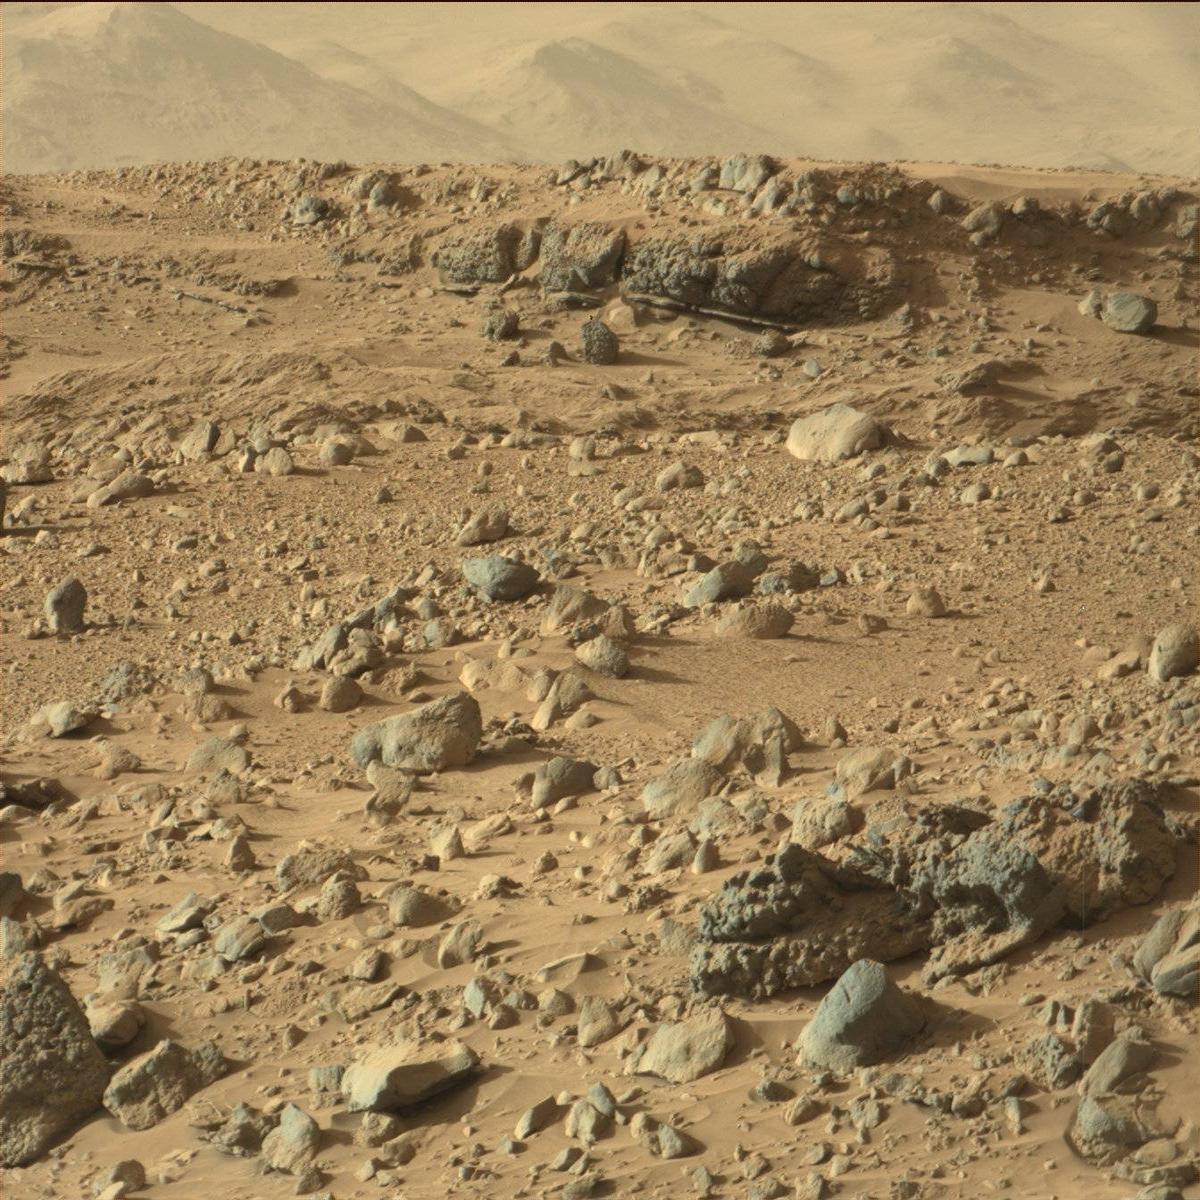
Terrain classes present: Bedrock, Ridge, Sand / Soil